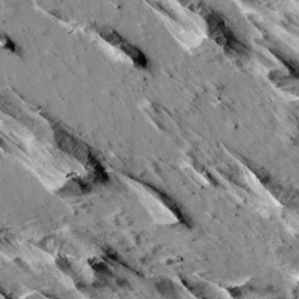
Label: non_frost